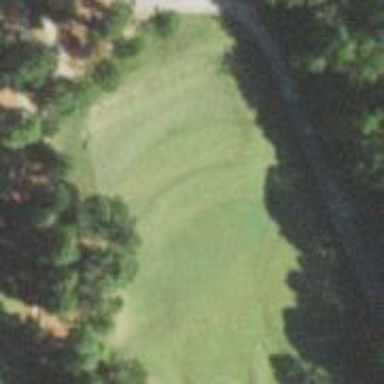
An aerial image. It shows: Golf tee.